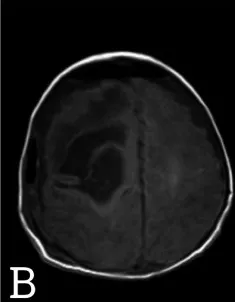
Axial.
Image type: radiology (mri)